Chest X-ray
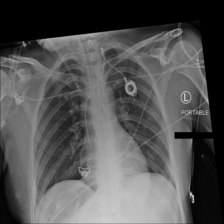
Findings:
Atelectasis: negative
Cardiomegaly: negative
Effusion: negative
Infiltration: negative
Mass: negative
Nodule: negative
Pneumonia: negative
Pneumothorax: negative
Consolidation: negative
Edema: negative
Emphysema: negative
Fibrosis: negative
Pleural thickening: negative
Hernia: negative